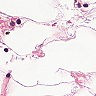
Metastatic tissue present: no